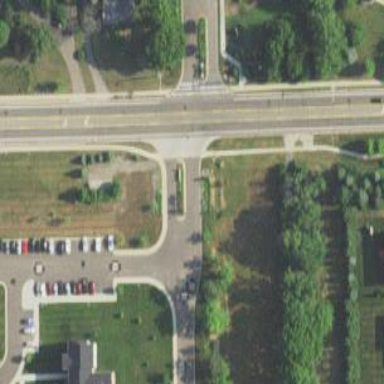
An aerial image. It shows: Unmarked road crossing.